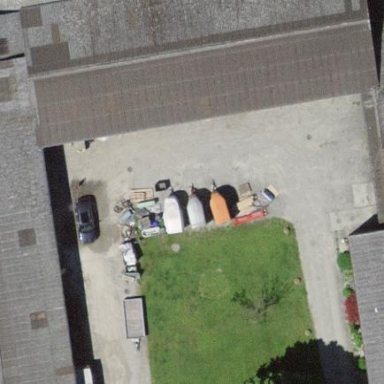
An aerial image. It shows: Farm building.